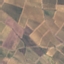
Label: PermanentCrop